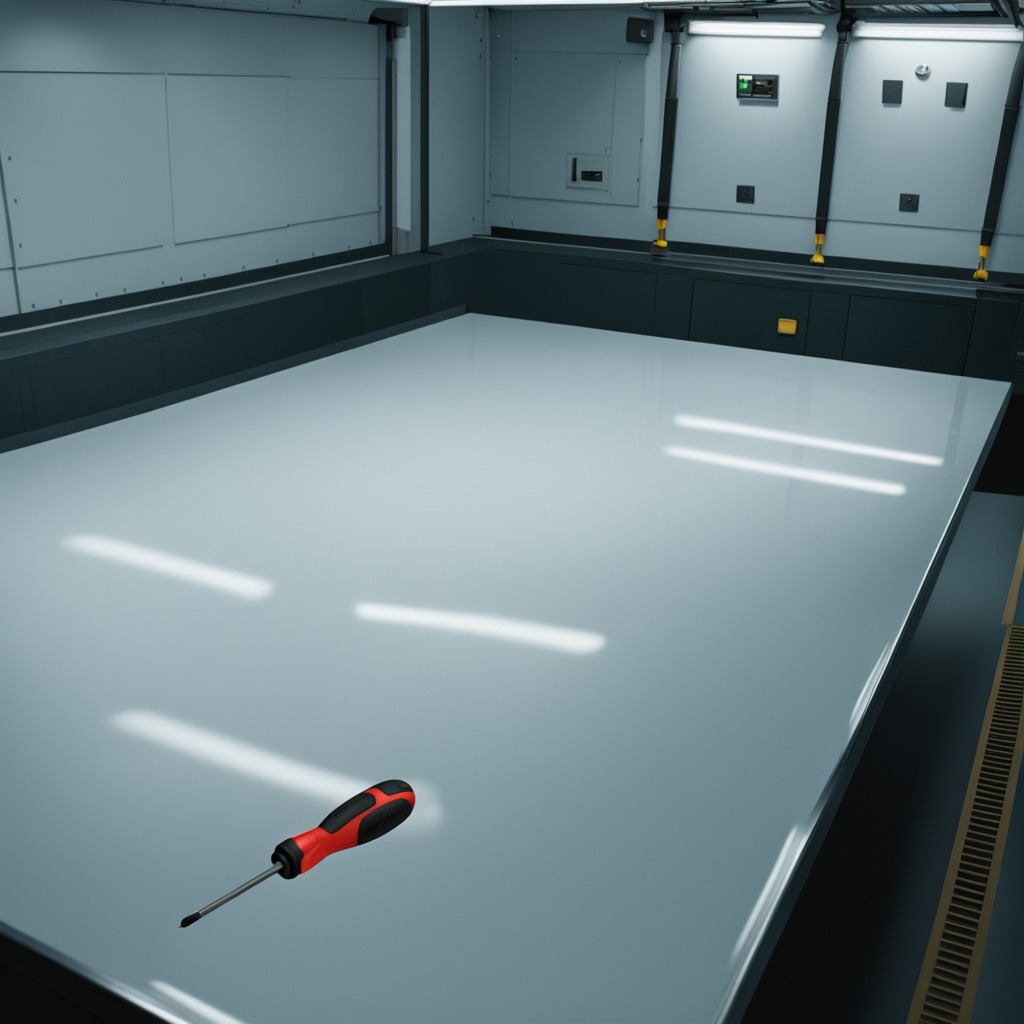
A screwdriver is lying on a high-gloss table in a ship maintenance bay industrial lighting.